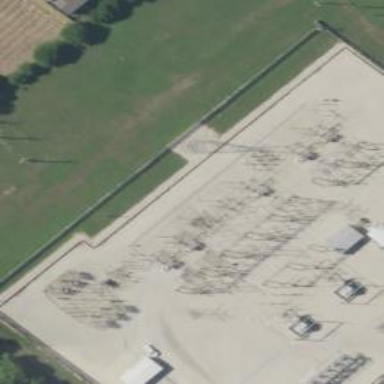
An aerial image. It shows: Switch for power supply.